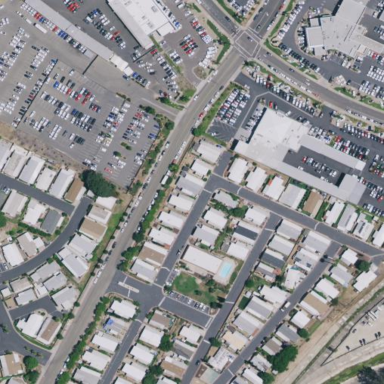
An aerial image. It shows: Car shop within retail area.